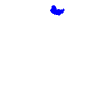
Particle: electron